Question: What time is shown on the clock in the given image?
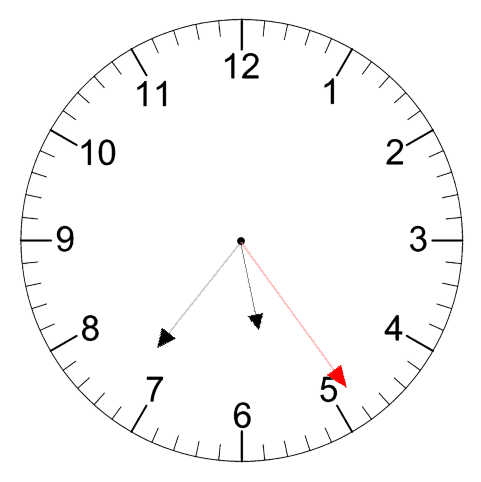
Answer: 05:36:24